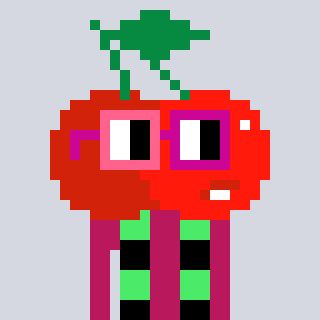
a pixel art character with square pink and red glasses, a cherry-shaped head and a darkpink-colored body on a cool background